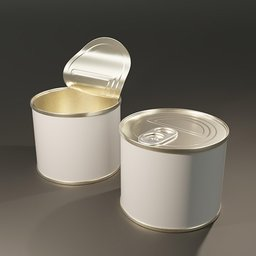
Label: tools